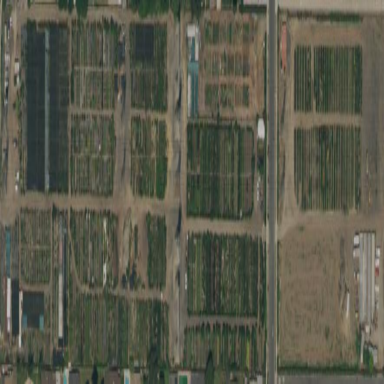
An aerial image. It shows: Plant nursery.